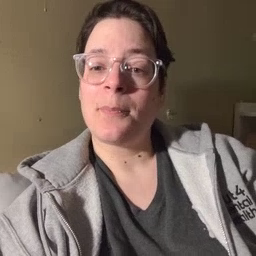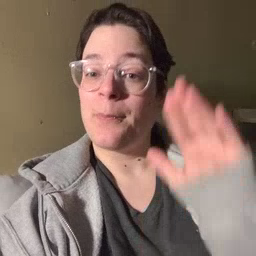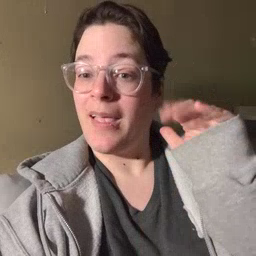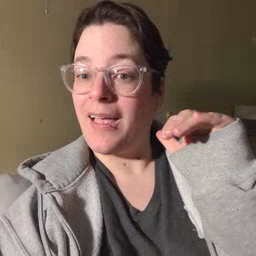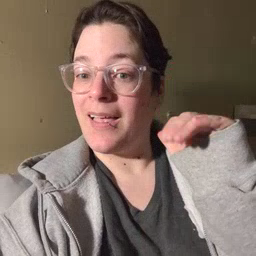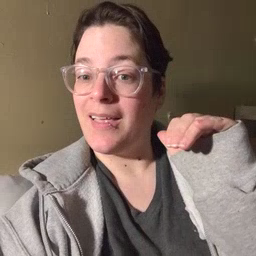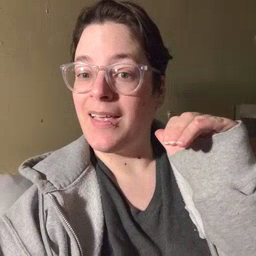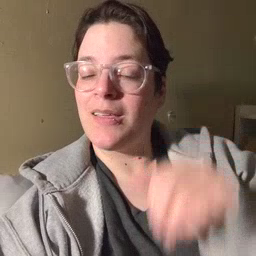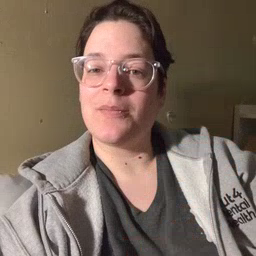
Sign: bye